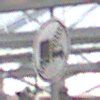
Verkehrszeichen: EndeUeberholverbotKraftfahrzeuge
Umgebung: Roofed, Special
Tageszeit: Midday
Wetter: Overcast
Licht: Natural
Jahreszeit: NotSpecified
Kontrast: LowContrast